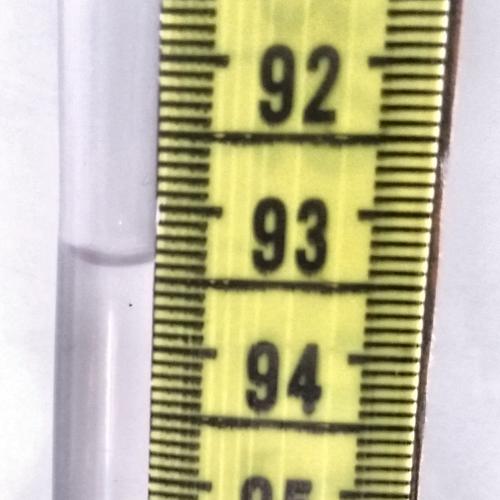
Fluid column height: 93.4 cm